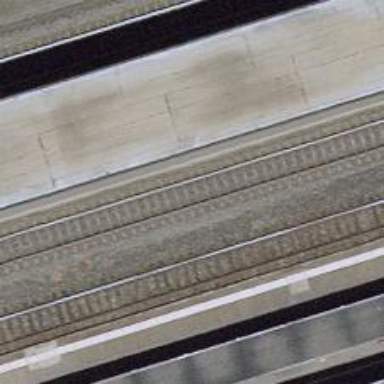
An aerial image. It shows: Public transport stop position along the railway.